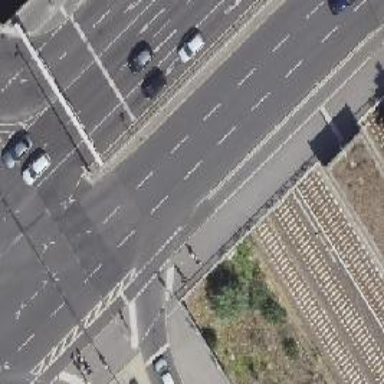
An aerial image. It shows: Secondary road bridge with asphalt surface. It includes track for cycling on the right side.